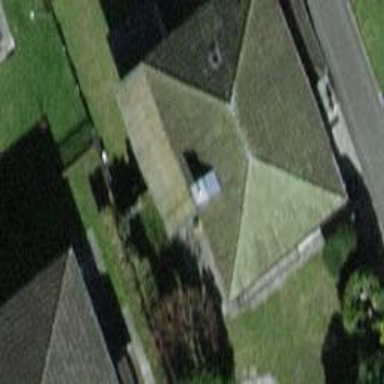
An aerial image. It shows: Detached building.